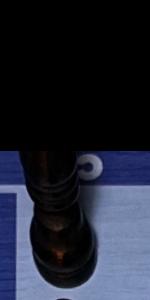
Label: Bishop_Black